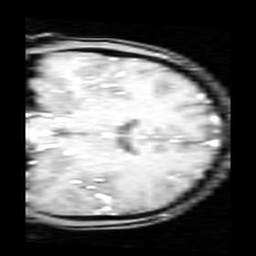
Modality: inplaneT1
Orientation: coronal
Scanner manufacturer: ge
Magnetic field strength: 3 T
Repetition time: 0.2 s
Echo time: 0.0036 s